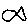
Label: fish